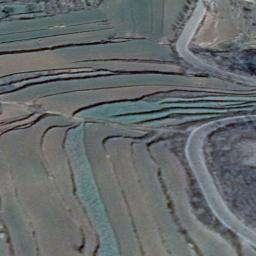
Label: terrace